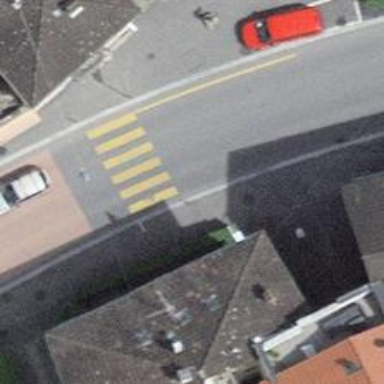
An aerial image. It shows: Marked road crossing with visible crossing markings.